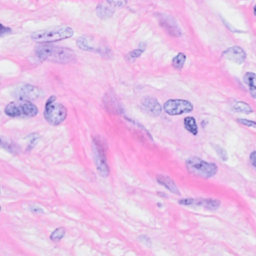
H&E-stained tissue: Breast